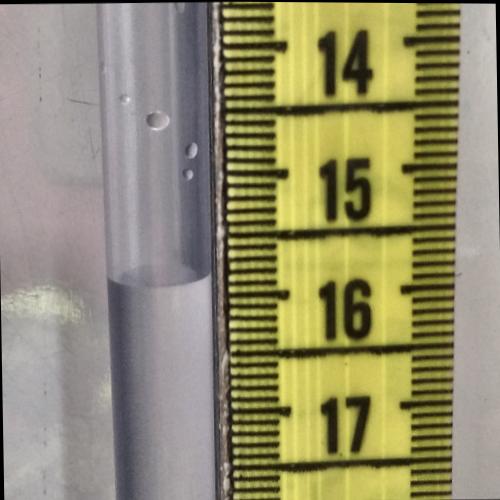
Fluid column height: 15.8 cm